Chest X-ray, PA view. Patient: 32 years old, sex M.
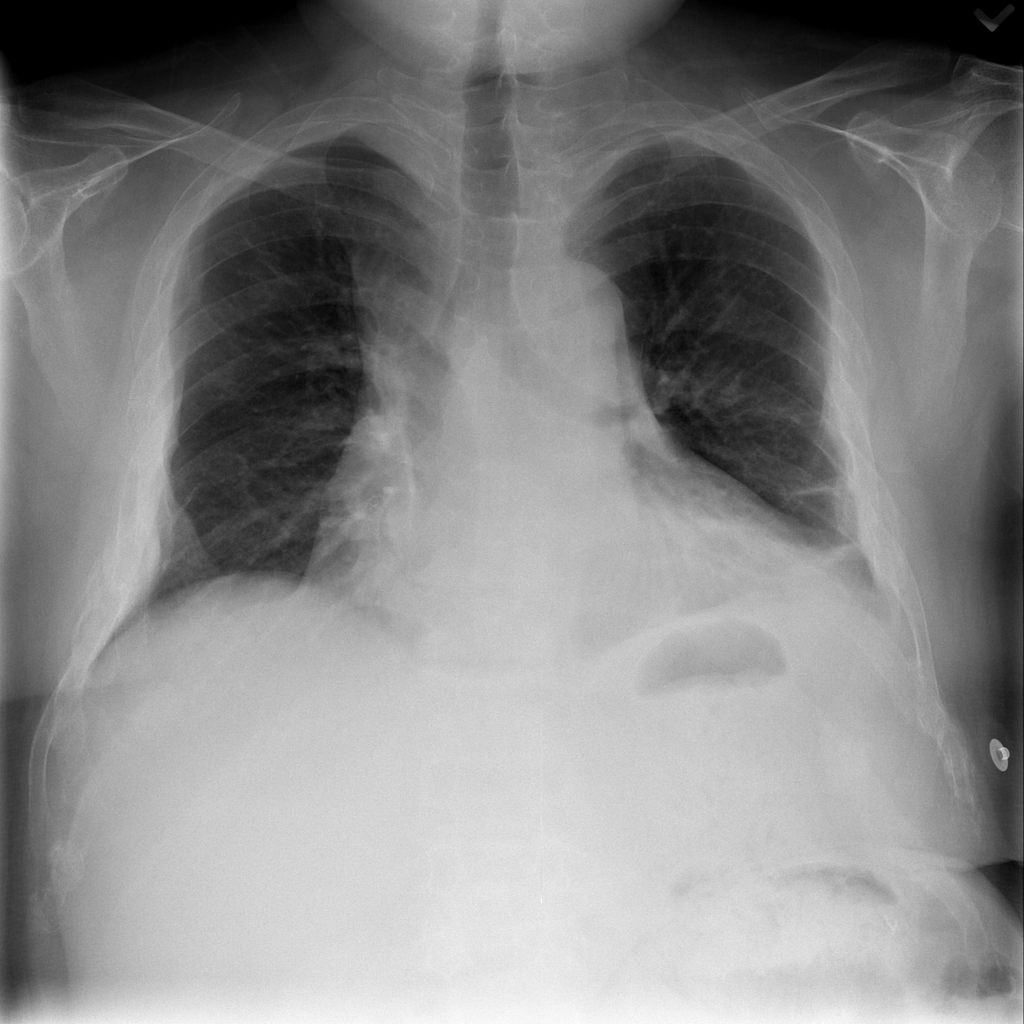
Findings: Atelectasis, Infiltration